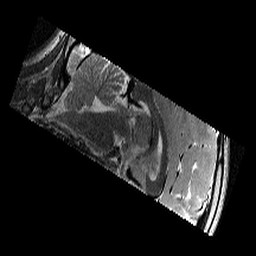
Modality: T2w
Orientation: sagittal
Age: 11
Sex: female
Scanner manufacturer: siemens
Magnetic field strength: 3 T
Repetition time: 9.23 s
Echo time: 0.067 s